Current action and preconditions to check: trajectory_clear

Your task: For each precondition in the list above, predict whether it will hold at this action.

Consider the current scene as observed from the mobile robot's camera, and analyze the predicted future states of all dynamic agents (e.g., people, animals, vehicles, or any moving entities) within the NEXT SECOND.

IMPORTANT: Only answer "very likely" if you are absolutely certain—based on strong, clear evidence—that a dynamic agent will violate the precondition in the predicted future state. Do NOT answer "very likely" for unlikely, ambiguous, or low-probability risks.

Ask yourself for each precondition: Is there a high probability, with clear and convincing evidence, that the predicted future states of any dynamic agent will interfere with the predicted future state of the currently executing action within the NEXT SECOND, causing that precondition to fail?

Assess the risk level based on these predictions. Use "likely" or "very likely" if motions create a clear risk of interference.

Use "neutral" or "improbable" if agents are nearby but their predicted paths are clearly diverging or non-conflicting.

Failure Risk Categories: "very improbable", "improbable", "neutral", "likely", "very likely"

Answer Format: Output ONLY the probability_of_failure value from these categories: "very improbable", "improbable", "neutral", "likely", "very likely"

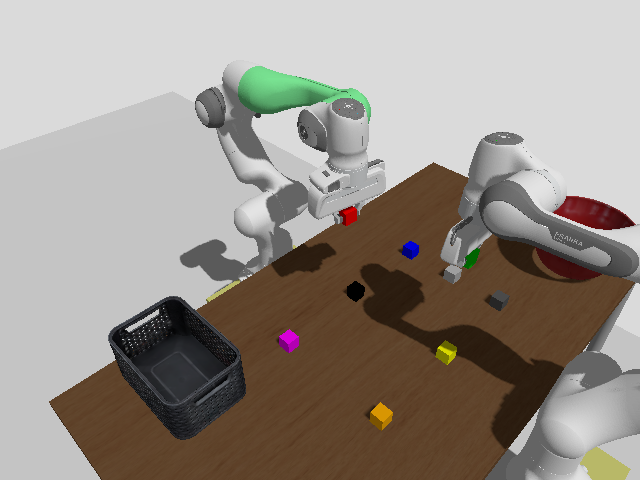

Answer: very improbable